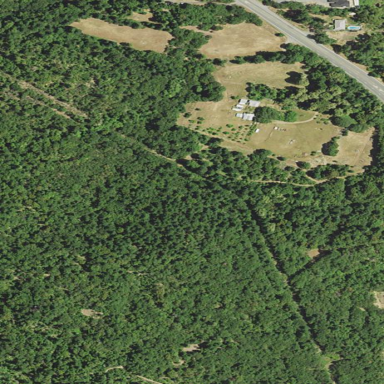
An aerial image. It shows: Forest area.